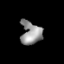
Tissue: lung
Cell type: T cells
Senescence score: 0.1949
Nuclear area (px): 472
Mean DAPI intensity: 146.155